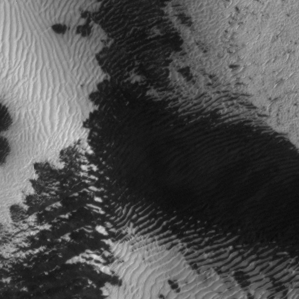
Label: frost